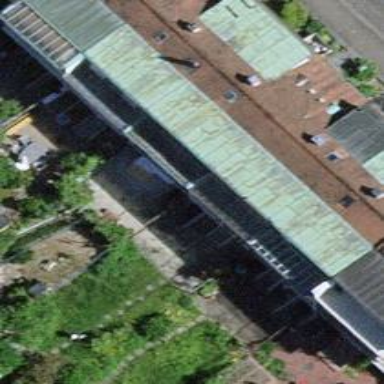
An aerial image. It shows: Terrace building.